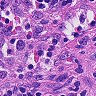
Metastatic tissue present: no